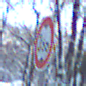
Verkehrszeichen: TatsaechlicheHoehe
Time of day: MorningAfternoon
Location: Outdoor (Nature)
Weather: Clear
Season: Winter
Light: Natural